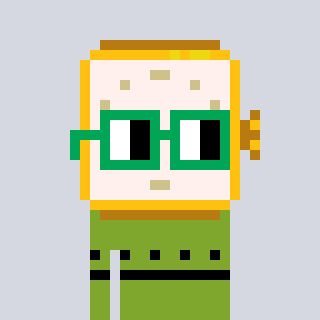
a pixel art character with square green glasses, a watch-shaped head and a slimegreen-colored body on a cool background